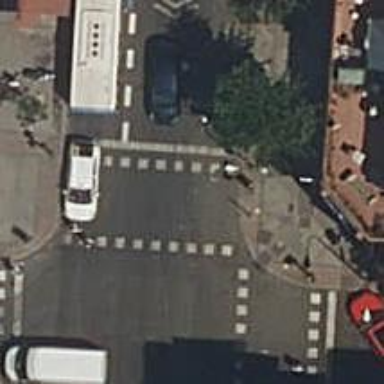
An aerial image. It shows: Road crossing with traffic signals.